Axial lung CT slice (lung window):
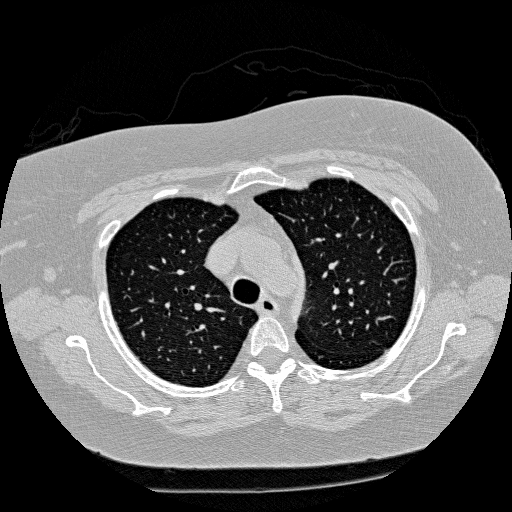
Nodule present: no